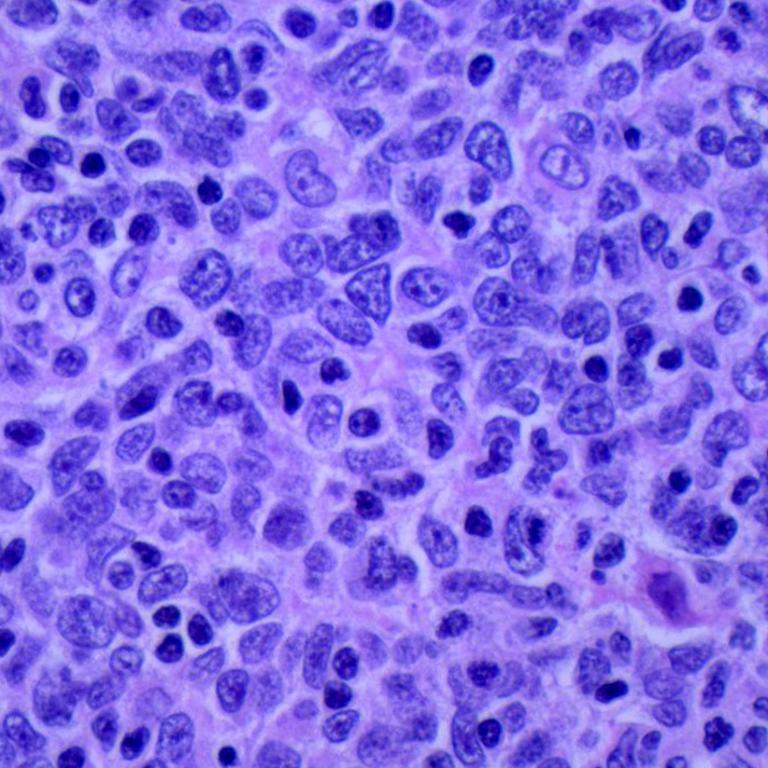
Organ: lung
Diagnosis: squamous carcinomas